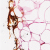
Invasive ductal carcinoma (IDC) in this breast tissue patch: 0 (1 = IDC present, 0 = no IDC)